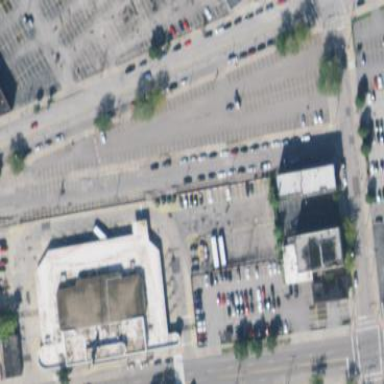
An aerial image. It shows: Building that serves as bus station. It is public transport station.